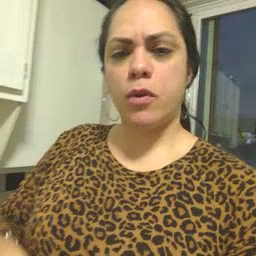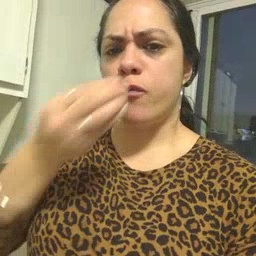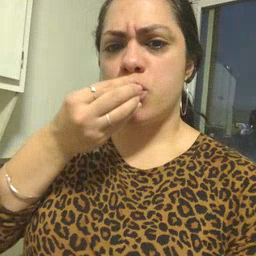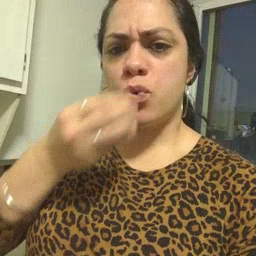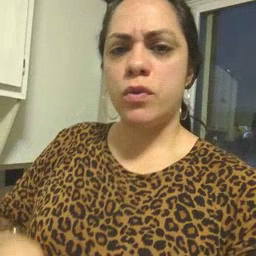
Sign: food